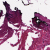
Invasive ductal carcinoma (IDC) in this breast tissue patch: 0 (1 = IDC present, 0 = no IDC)